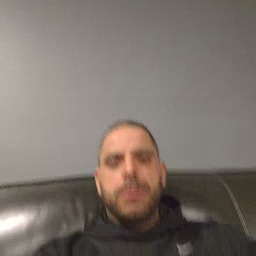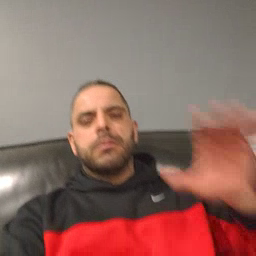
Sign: bye